Field crop: maize
Growth stage: 1
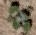
Species: chenopodium